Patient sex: M
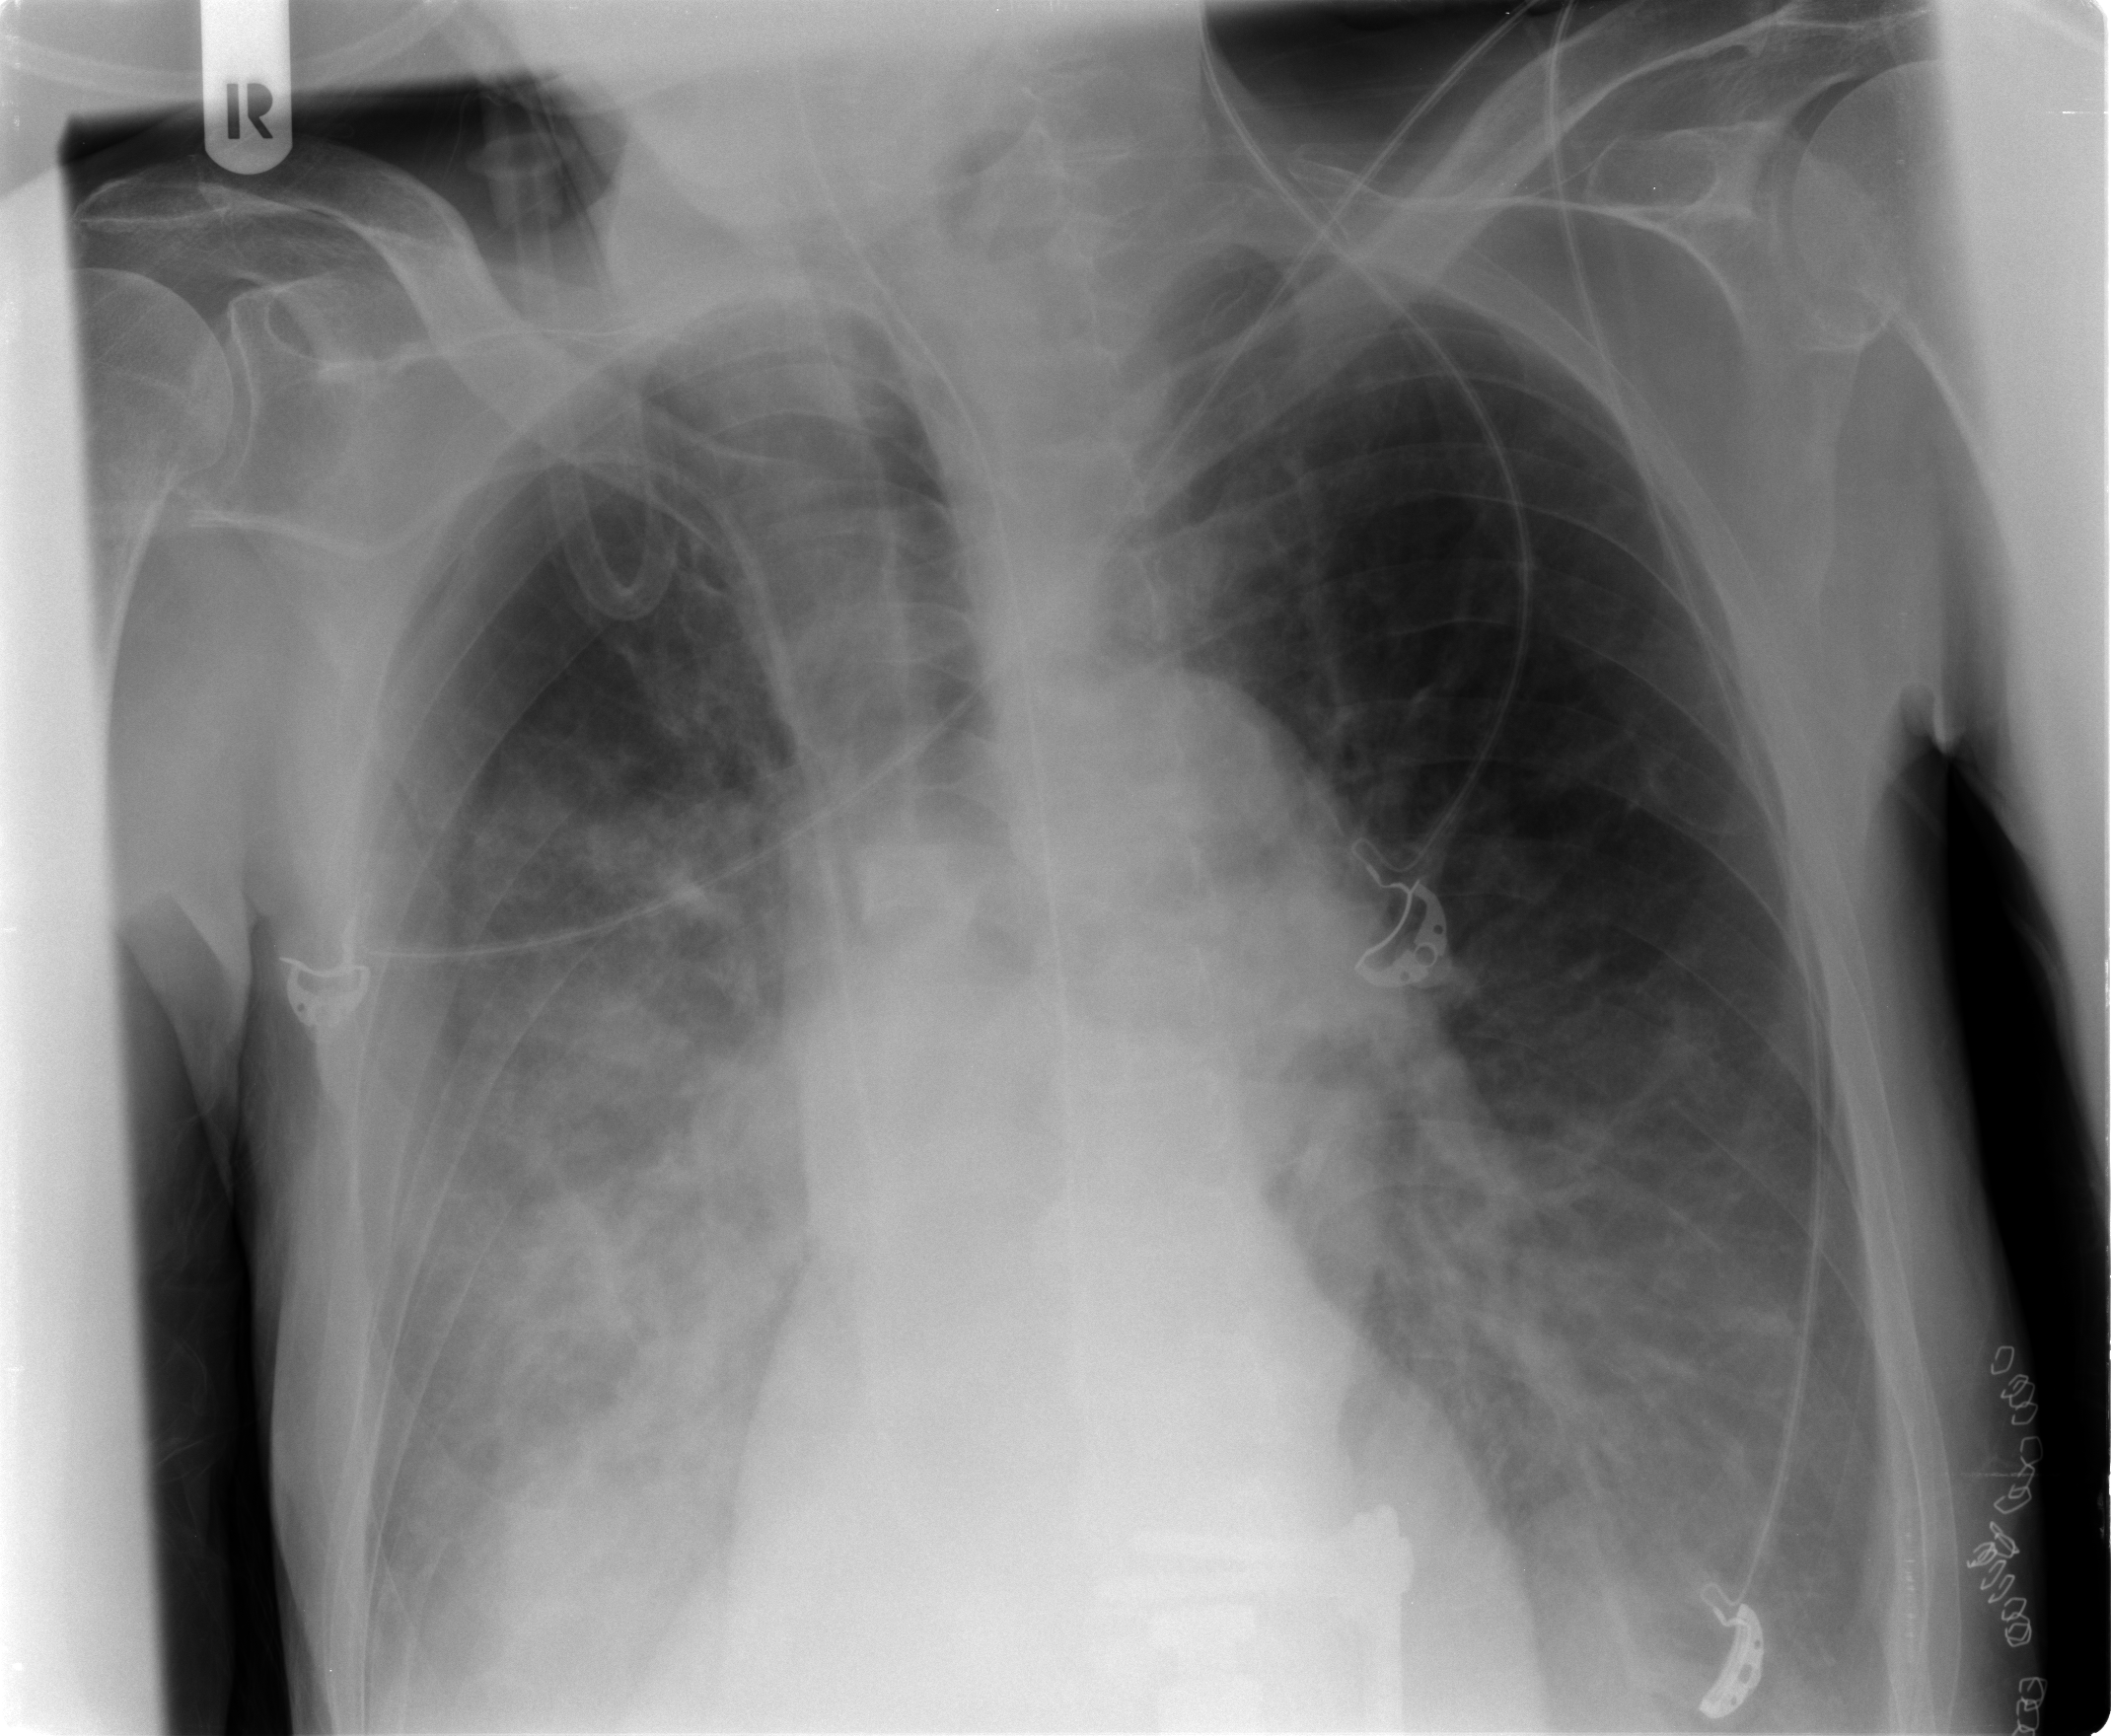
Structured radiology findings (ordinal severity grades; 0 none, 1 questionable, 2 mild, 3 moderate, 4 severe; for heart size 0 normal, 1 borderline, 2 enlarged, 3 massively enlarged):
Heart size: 0
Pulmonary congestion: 2
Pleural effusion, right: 2
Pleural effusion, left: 2
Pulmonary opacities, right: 3
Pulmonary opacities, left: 2
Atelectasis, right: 2
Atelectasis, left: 2